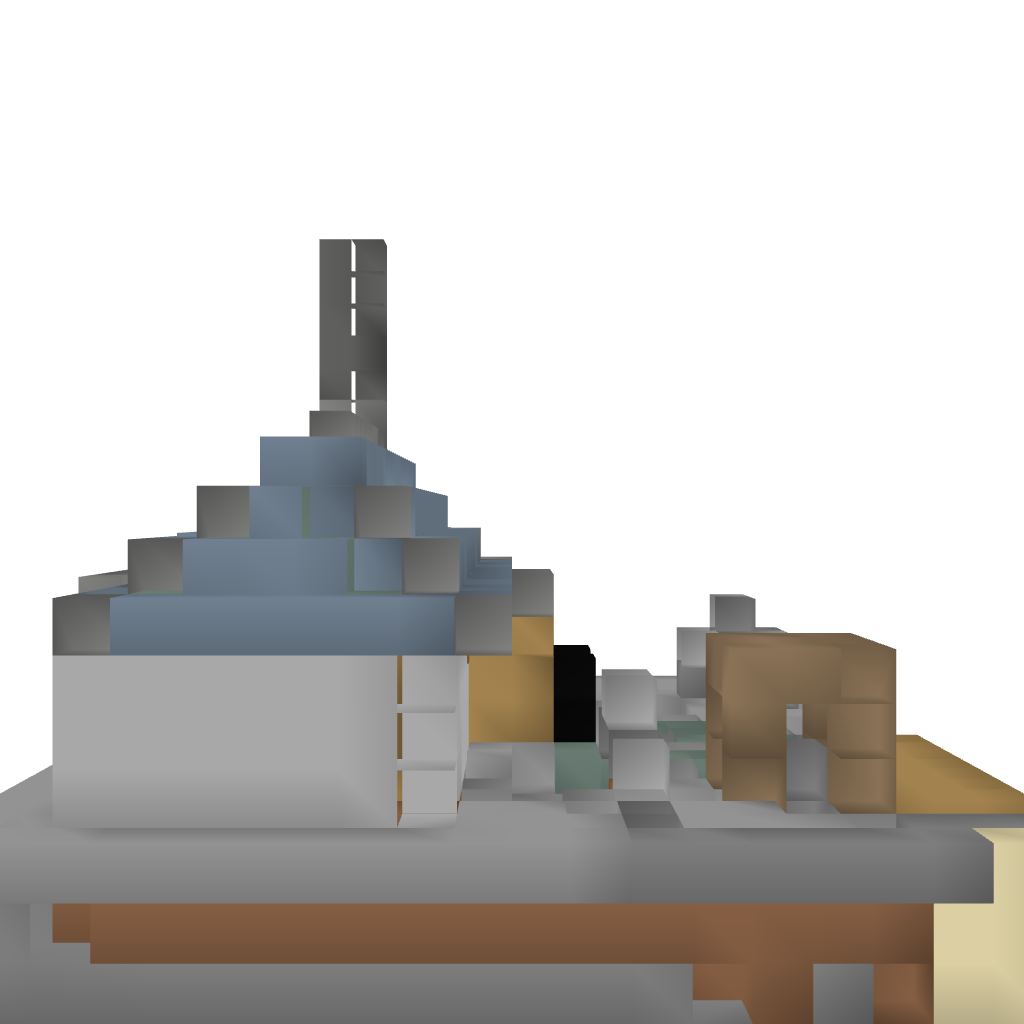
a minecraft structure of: Cozy house